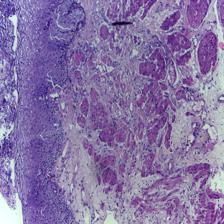
Diagnosis: Normal